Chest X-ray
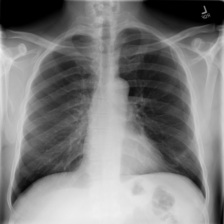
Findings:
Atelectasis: negative
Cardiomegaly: negative
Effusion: negative
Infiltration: negative
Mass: negative
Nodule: negative
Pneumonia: negative
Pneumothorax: negative
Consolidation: negative
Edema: negative
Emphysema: negative
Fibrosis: negative
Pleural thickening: negative
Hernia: negative